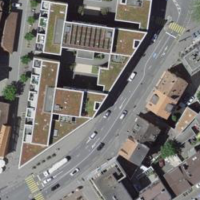
EUNIS habitat code: 56
Species observed at this site:
Erinus alpinus